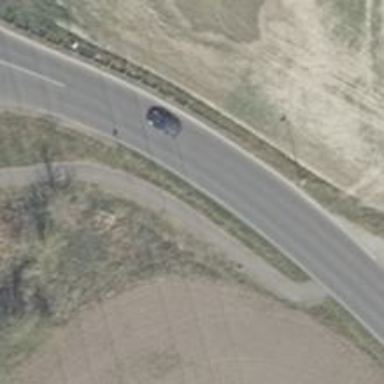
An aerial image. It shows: Asphalt path.